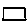
Label: square